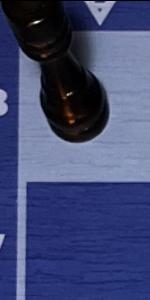
Label: Empty